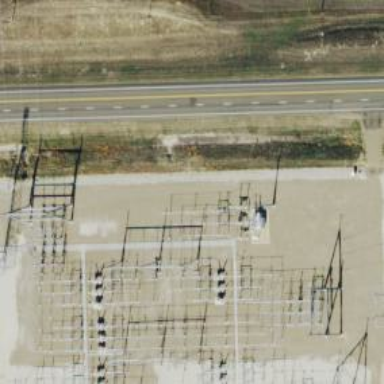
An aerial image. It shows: Switch used for power control.